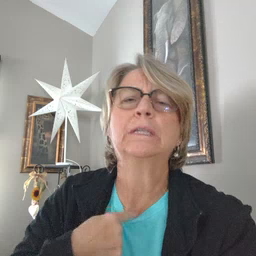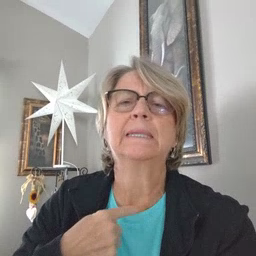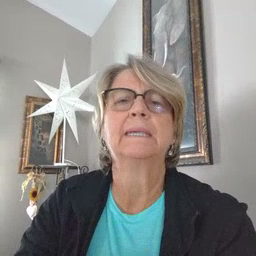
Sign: thirsty